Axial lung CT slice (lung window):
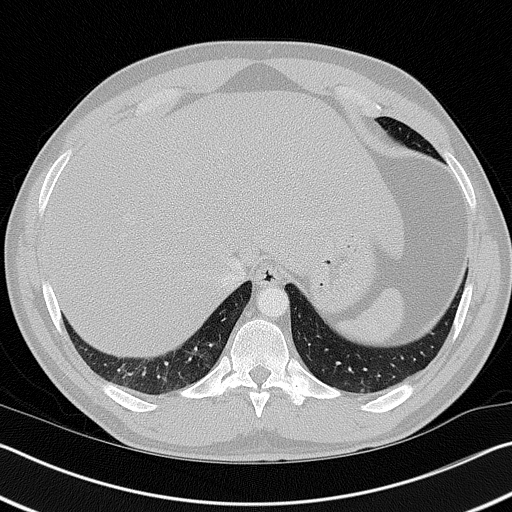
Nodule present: no